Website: slack
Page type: billing-address
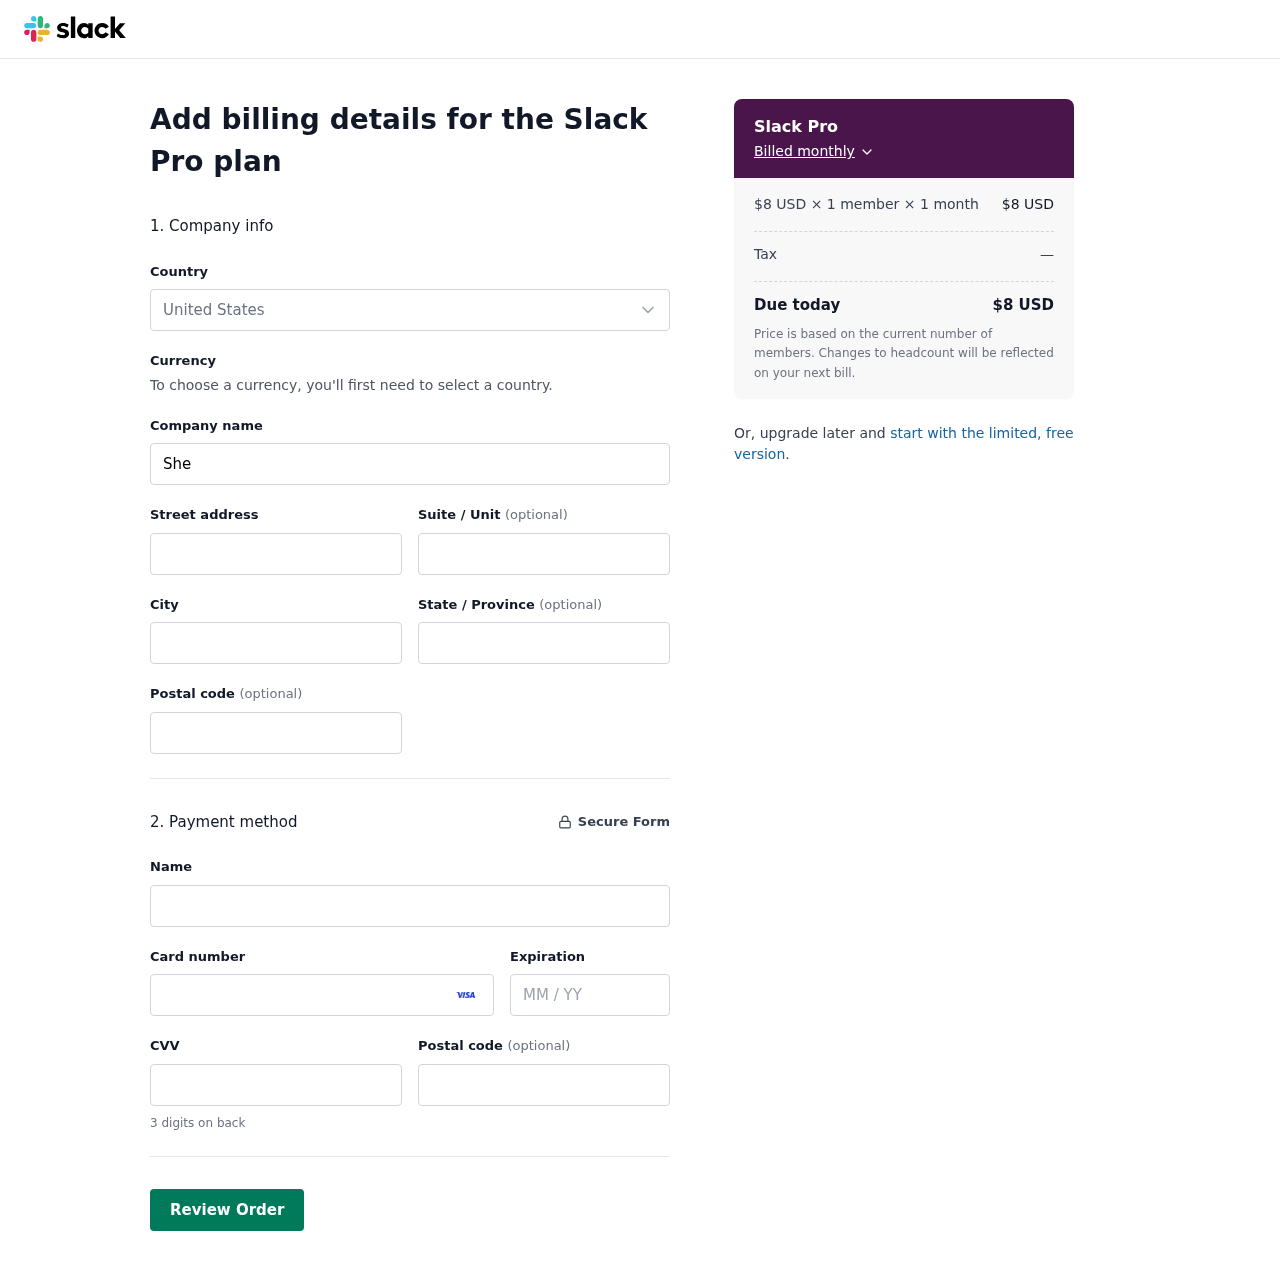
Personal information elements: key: PII_CARD_CVV
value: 748
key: PII_CARD_EXPIRY
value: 10/26
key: PII_CARD_NUMBER
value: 4770 0550 6357 4861
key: PII_CITY
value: Taylortown
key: PII_COMPANY
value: Shelton-Bernard
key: PII_COUNTRY
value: United States
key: PII_FULLNAME
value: Ashley Campos
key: PII_POSTCODE
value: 33728
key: PII_STATE
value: Alabama
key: PII_STREET
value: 11542 Anna Keys Suite 166
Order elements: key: ORDER_PLAN_PRICE
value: $8 USD
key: ORDER_NUM_MEMBERS
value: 1 member
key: ORDER_NUM_MONTHS
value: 1 month
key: ORDER_SUBTOTAL
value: $8 USD
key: ORDER_TAX
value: —
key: ORDER_TOTAL
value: $8 USD